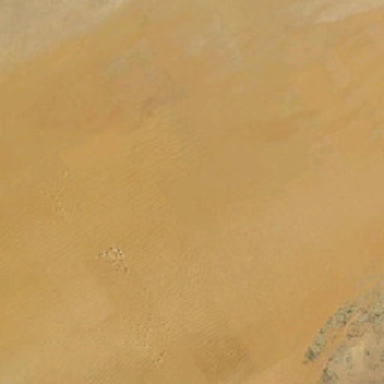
This is a desert .